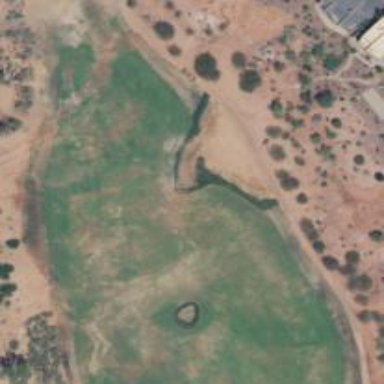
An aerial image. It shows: Water hazard on golf course. The hazard is natural water feature.